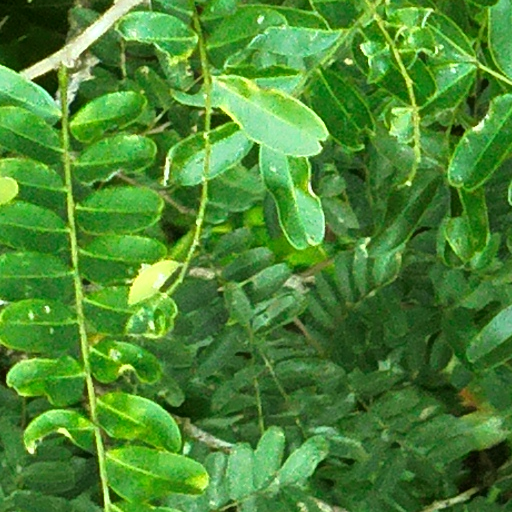
Species: Platypodium elegans
GBIF accepted scientific name: Platypodium elegans
Crown area (m\u00b2): 380.795